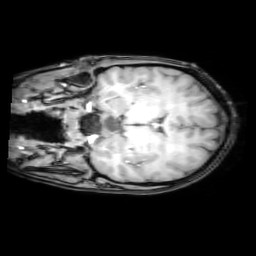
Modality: T1w
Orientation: coronal
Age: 22
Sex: female
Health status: healthy
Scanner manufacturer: philips
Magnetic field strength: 3 T
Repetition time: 0.012 s
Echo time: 0.0037 s